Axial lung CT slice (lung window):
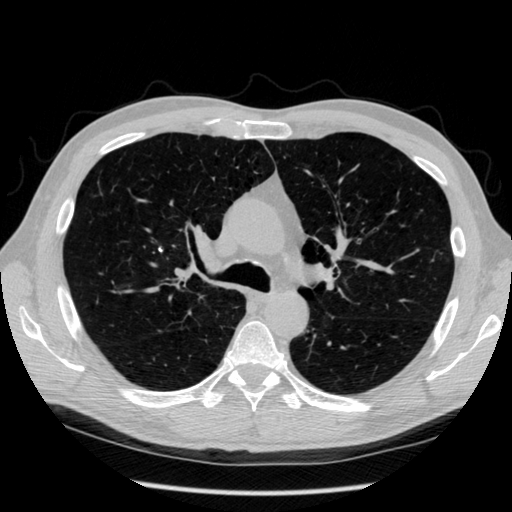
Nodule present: no